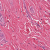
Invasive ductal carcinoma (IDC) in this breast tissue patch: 0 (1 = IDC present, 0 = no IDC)